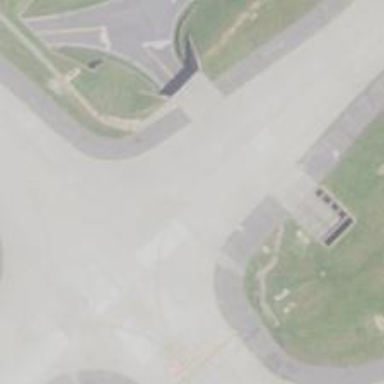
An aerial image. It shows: View of taxiway at the airport.